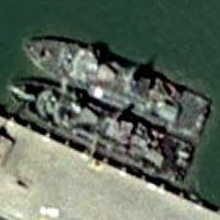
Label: destroyer